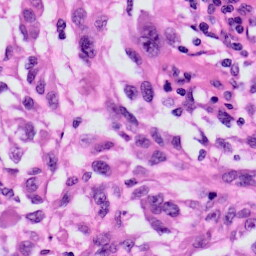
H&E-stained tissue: Skin